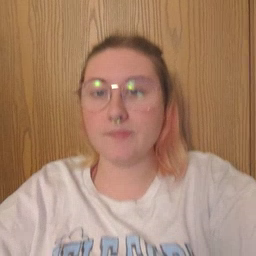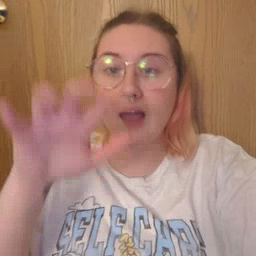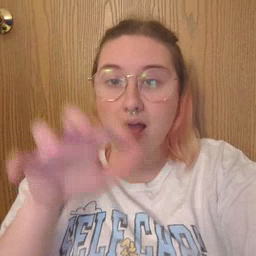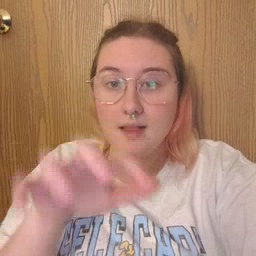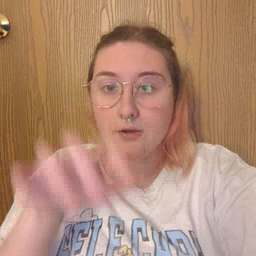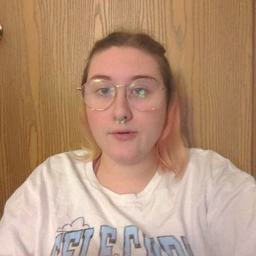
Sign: alligator